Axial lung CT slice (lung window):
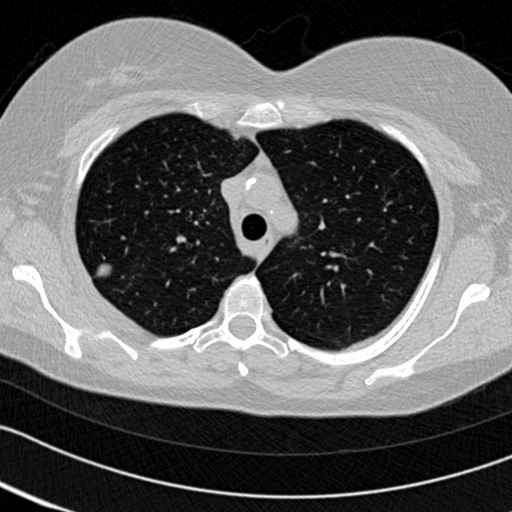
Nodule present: yes
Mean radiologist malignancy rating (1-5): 2